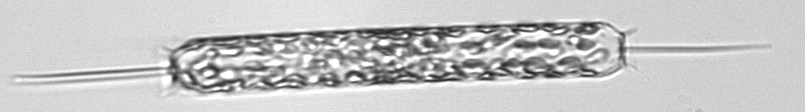
Label: Ditylum_brightwellii